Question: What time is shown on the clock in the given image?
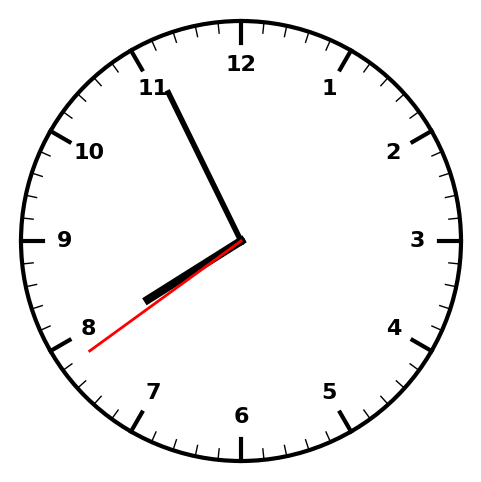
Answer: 07:55:39